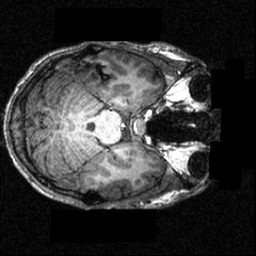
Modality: T1w
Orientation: axial
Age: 18
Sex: male
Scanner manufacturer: siemens
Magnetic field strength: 3.951 T
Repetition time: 1.5 s
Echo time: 0.00335 s